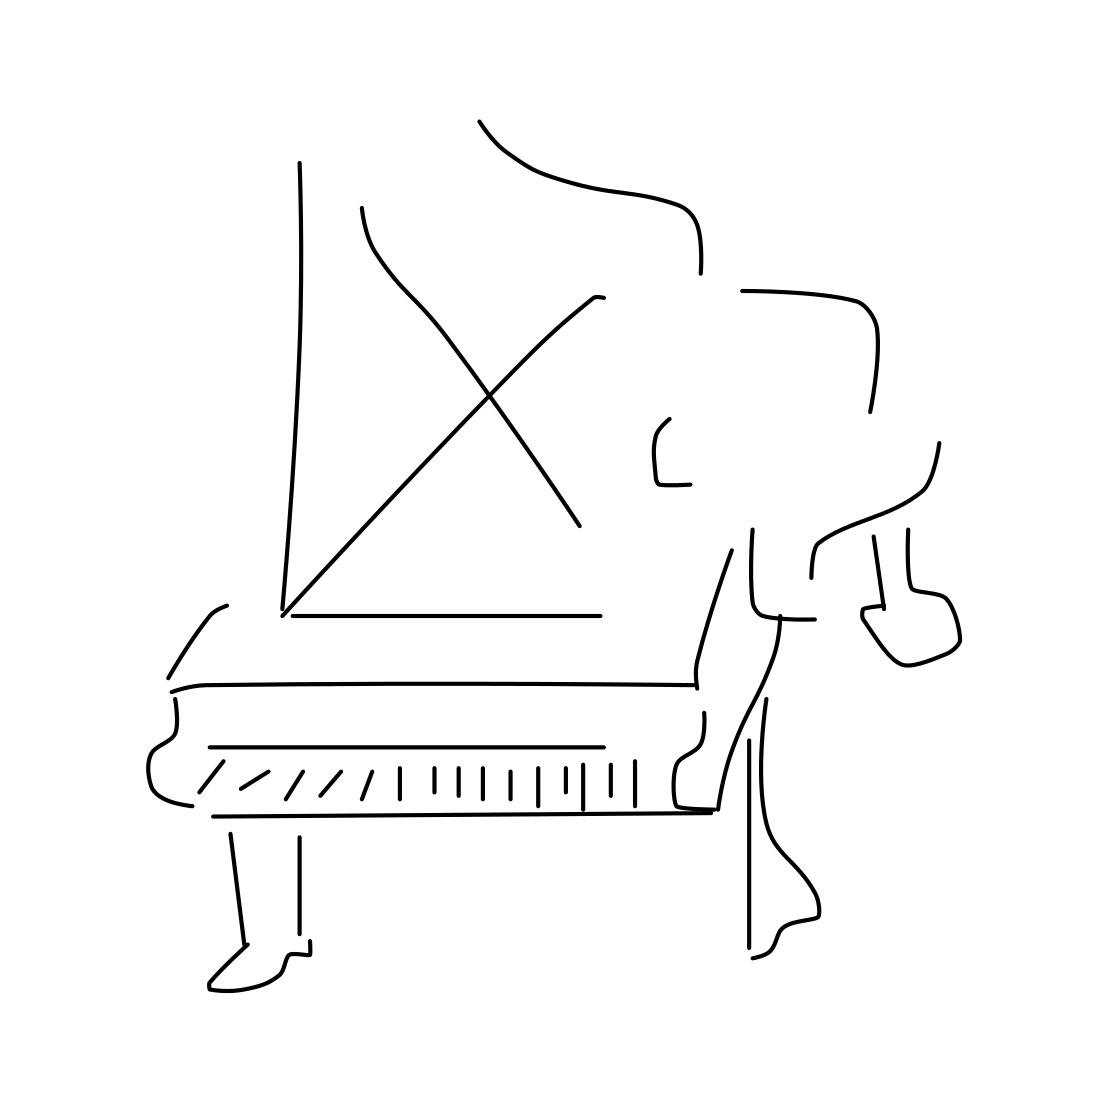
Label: piano